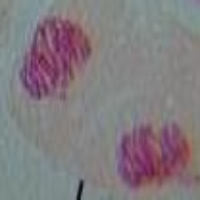
Label: telophase